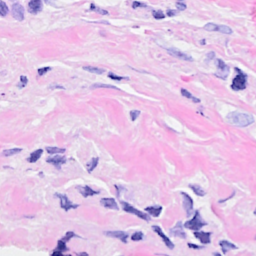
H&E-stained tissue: Breast